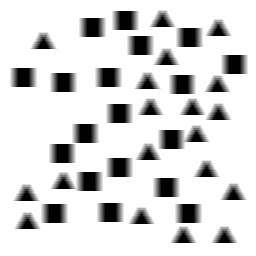
Squares: 19
Triangles: 19
Stars: 0
Total shapes: 38